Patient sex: F
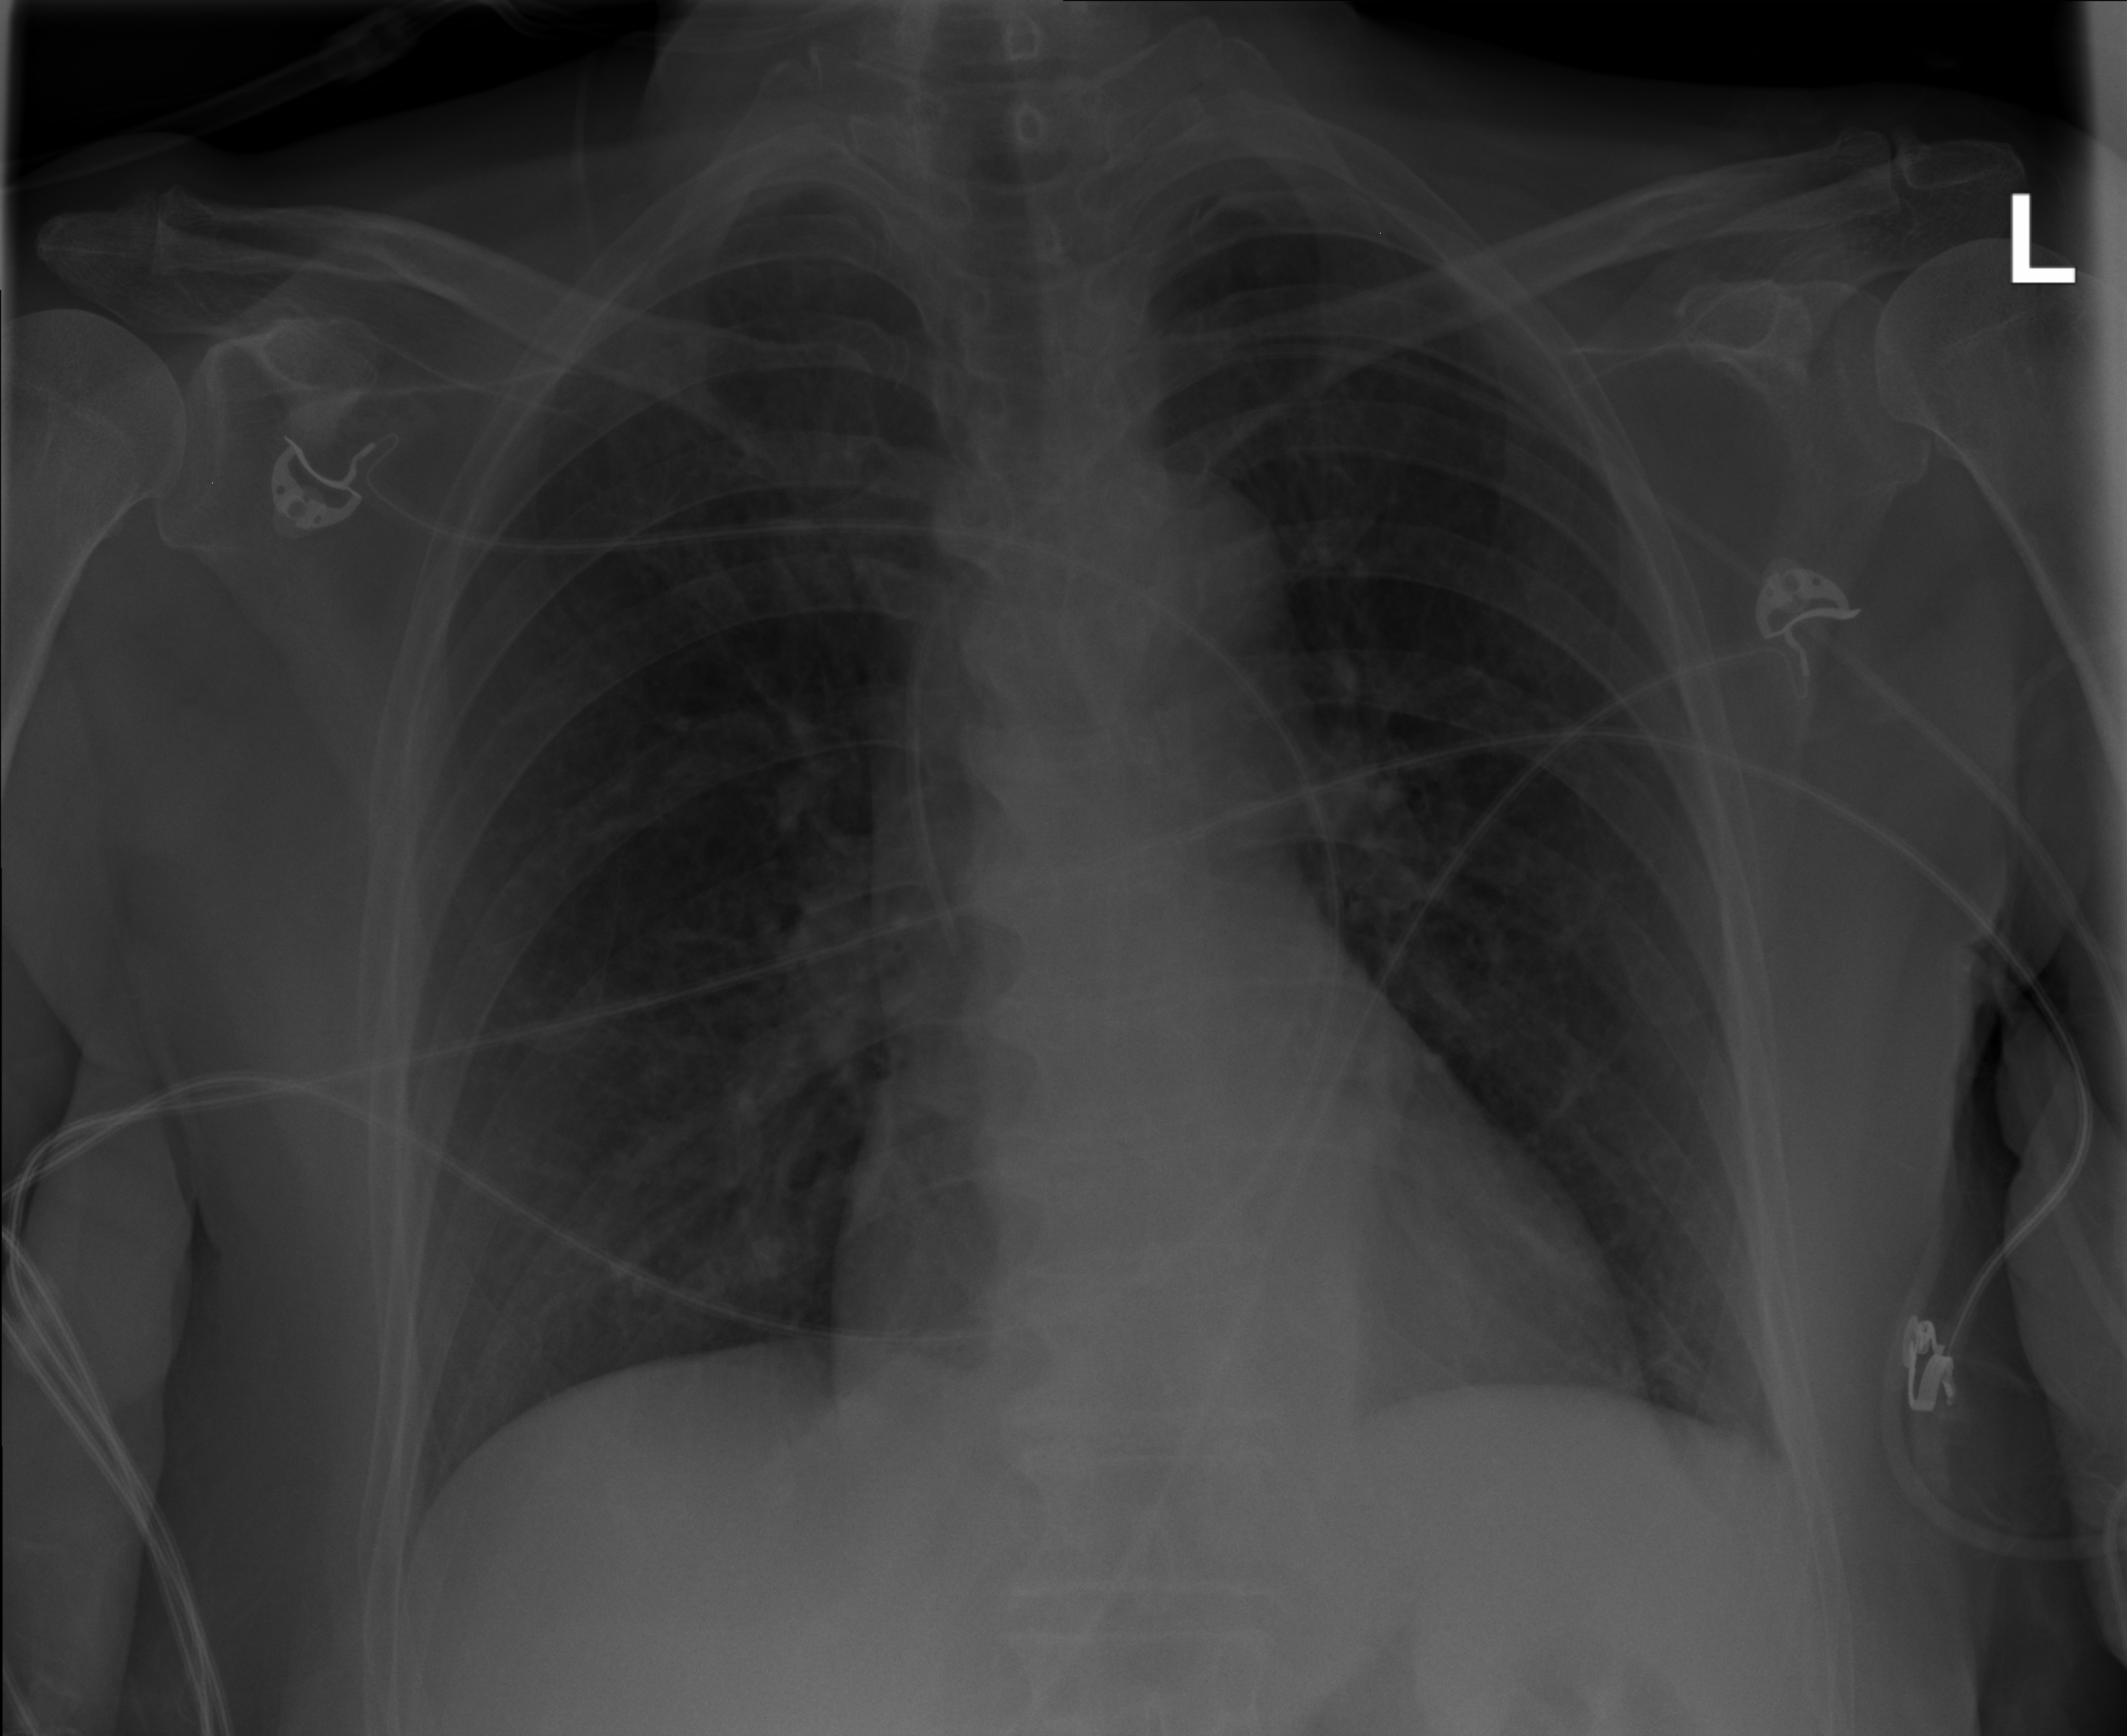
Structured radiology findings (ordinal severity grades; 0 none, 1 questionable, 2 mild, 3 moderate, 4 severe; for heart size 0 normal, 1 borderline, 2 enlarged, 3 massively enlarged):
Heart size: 0
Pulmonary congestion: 0
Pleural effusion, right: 0
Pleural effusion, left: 0
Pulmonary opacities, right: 0
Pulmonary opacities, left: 0
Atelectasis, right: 0
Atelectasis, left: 2